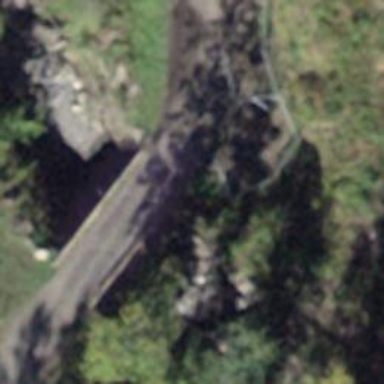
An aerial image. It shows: Track road with bridge. The track type is grade 3.